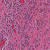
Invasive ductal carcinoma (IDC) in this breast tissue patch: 0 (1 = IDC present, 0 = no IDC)